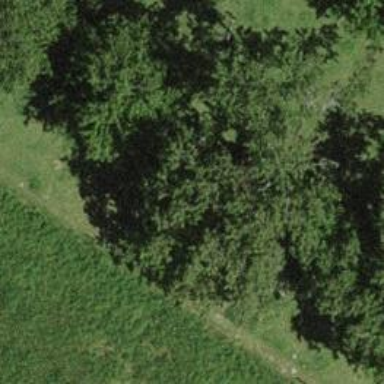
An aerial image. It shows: Agricultural area with deciduous broadleaved trees.